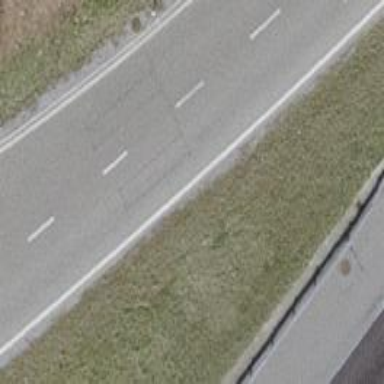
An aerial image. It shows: Asphalt motorway link.